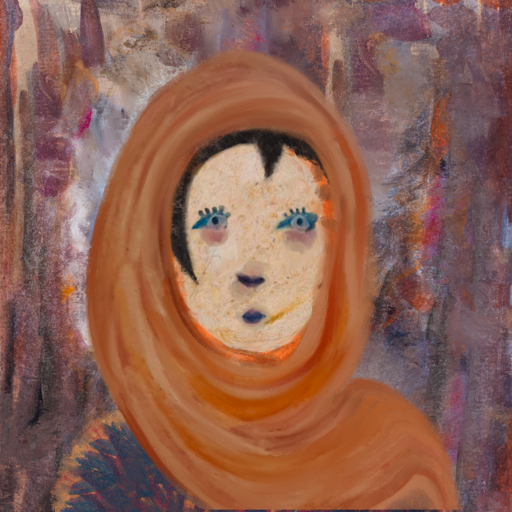
Background: Hypocrite, Head And Neck Front: Rupkatha, Face Front: Hill_Girl, Bust: In_The_Sun, Hair Front: Roy_Bahadur, Head Accessory: Pious_Lady_Scarf, Second Necklace: Blank, Necklace: Blank, Baby: Blank